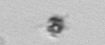
Label: detritus